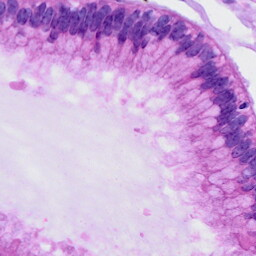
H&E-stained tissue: Cervix